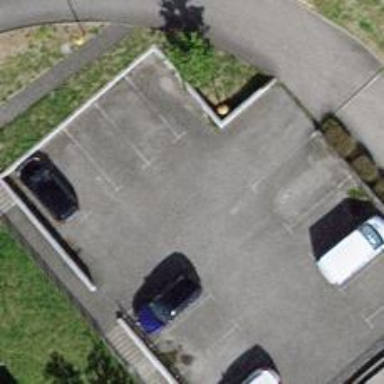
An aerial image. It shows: Parking aisle designated as service road.